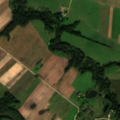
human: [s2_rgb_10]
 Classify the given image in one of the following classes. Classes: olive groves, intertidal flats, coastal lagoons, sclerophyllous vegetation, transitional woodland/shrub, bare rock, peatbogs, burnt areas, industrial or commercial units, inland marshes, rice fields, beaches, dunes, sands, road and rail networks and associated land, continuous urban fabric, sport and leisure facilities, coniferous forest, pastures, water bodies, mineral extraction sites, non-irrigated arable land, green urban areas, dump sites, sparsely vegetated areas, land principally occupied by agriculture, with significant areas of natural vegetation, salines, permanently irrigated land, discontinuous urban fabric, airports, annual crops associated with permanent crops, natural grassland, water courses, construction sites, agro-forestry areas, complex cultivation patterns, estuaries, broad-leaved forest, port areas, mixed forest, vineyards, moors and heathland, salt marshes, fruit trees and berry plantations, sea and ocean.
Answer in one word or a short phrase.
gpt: non-irrigated arable land, pastures, complex cultivation patterns, land principally occupied by agriculture, with significant areas of natural vegetation, broad-leaved forest